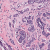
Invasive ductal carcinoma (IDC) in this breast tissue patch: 1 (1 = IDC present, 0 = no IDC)